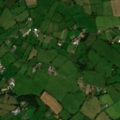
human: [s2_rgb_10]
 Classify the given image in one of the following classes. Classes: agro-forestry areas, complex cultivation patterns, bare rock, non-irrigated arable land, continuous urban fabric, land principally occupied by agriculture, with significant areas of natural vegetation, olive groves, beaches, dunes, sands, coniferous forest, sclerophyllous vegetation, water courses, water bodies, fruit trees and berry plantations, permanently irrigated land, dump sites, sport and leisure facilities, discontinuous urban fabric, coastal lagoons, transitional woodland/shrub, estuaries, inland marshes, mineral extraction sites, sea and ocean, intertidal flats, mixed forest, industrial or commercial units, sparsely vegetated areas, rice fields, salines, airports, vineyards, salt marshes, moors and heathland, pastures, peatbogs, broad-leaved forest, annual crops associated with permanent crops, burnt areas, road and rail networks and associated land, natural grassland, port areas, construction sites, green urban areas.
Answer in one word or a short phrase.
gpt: pastures, land principally occupied by agriculture, with significant areas of natural vegetation